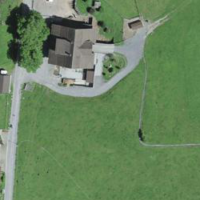
EUNIS habitat code: 24
Species observed at this site:
Milvus milvus